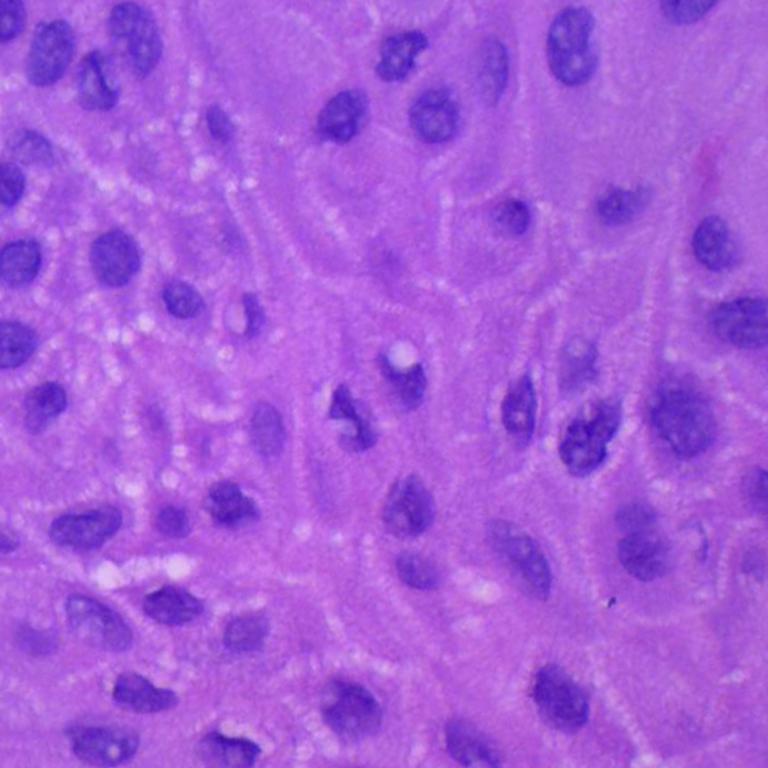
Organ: lung
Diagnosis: squamous carcinomas